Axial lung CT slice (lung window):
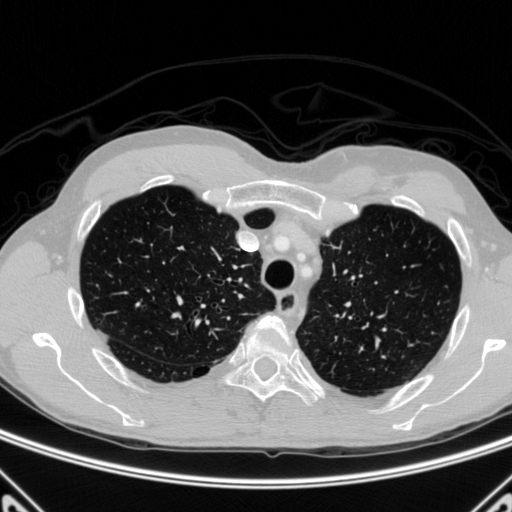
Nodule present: no